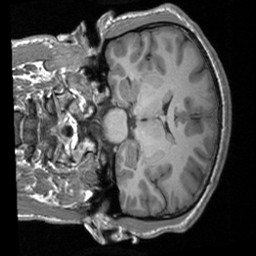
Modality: T1w
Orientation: coronal
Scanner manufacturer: siemens
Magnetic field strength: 3 T
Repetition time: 1.9 s
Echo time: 0.00226 s